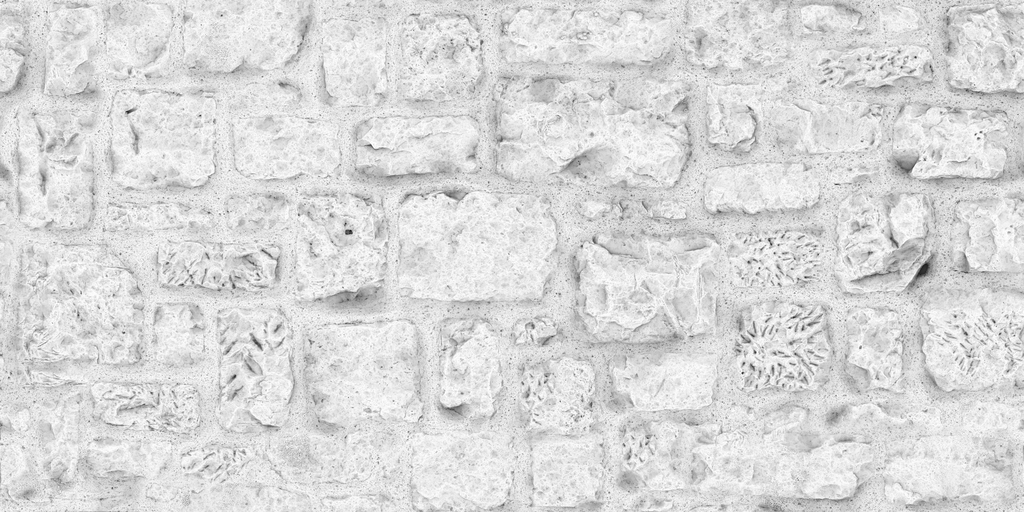
Texture map type: AmbientOcclusion